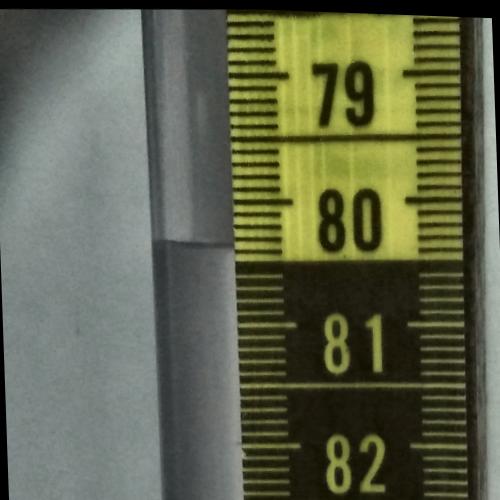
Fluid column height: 80.4 cm